Field crop: maize
Growth stage: 2
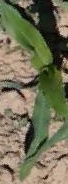
Species: maize